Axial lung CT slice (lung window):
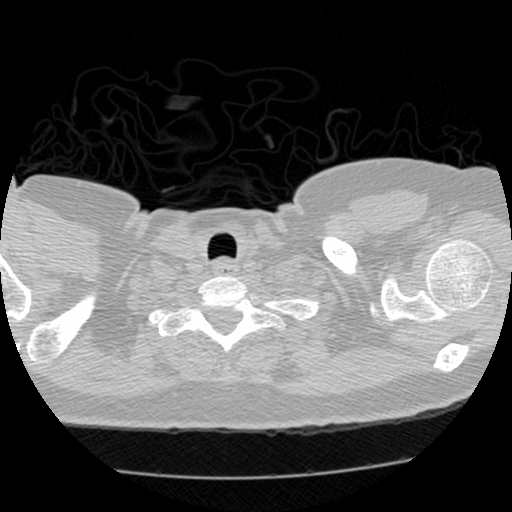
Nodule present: no